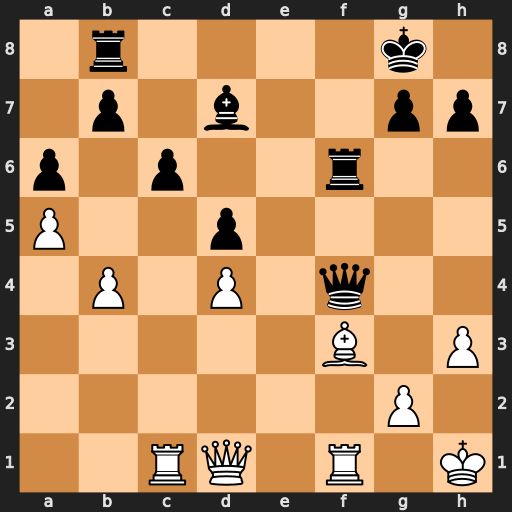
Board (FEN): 1r4k1/1p1b2pp/p1p2r2/P2p4/1P1P1q2/5B1P/6P1/2RQ1R1K
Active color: w
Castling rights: -
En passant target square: -
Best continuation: Bxd5+ cxd5 Rxf4